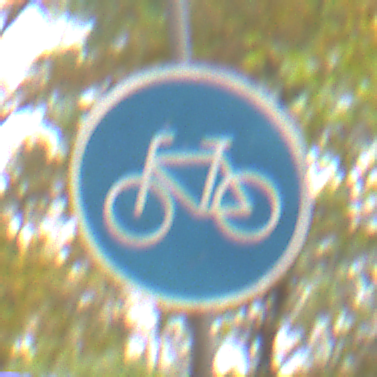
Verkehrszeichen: Radweg
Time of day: Midday
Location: Outdoor (Nature)
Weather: Overcast
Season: NotSpecified
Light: Natural